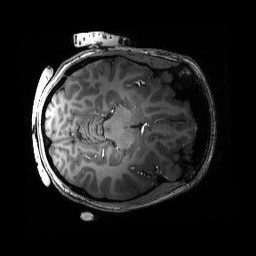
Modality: T1w
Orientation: axial
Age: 23
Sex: female
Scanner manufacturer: siemens
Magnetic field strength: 6.98 T
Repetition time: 3.1 s
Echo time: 0.00242 s